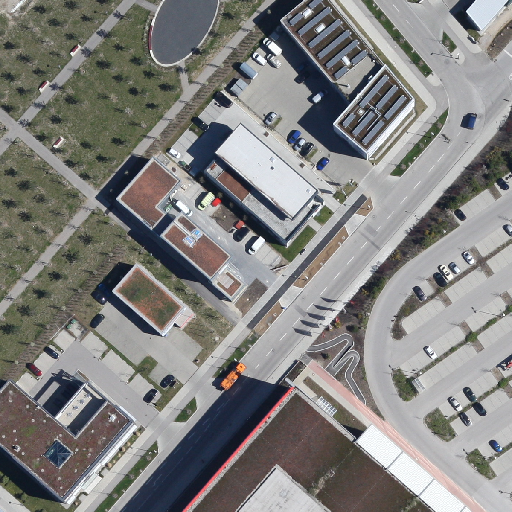
Referring expression: long truck driving on the road